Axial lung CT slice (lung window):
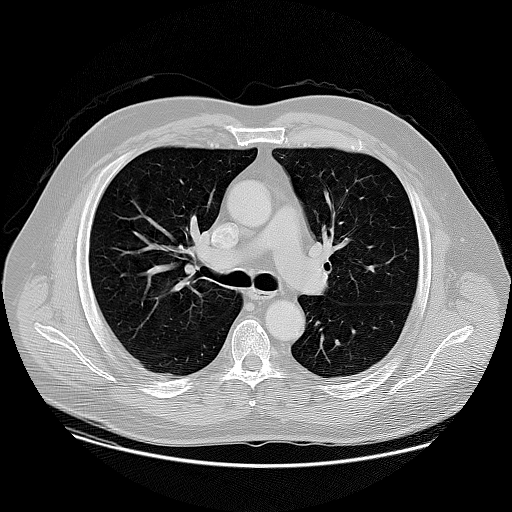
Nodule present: no